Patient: sex M, age 61
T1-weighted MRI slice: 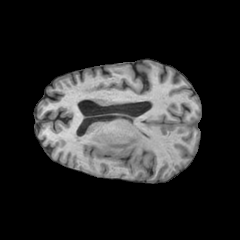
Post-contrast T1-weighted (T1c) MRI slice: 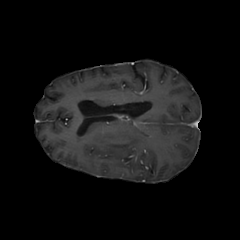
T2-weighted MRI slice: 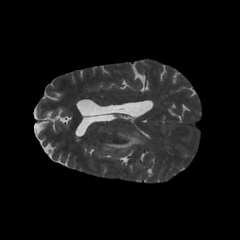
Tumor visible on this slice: yes
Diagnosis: Glioblastoma, IDH-wildtype
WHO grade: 4